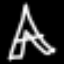
Label: The Eiffel Tower